Field crop: tomato
Growth stage: 1
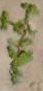
Species: portulaca